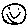
Label: smiley face